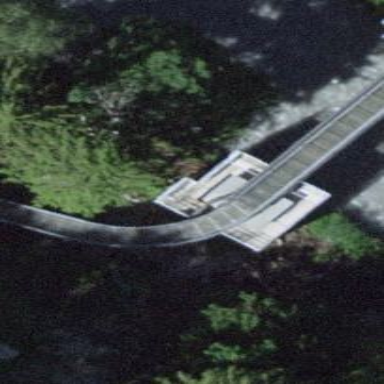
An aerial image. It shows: Bridge supported by piers.